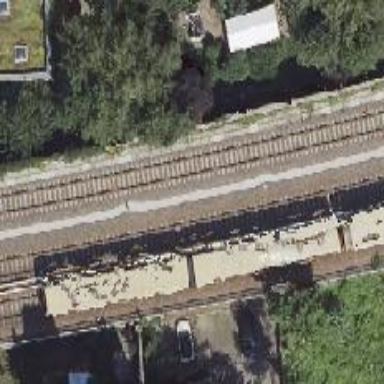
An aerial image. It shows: Solitary milestone along the railway.